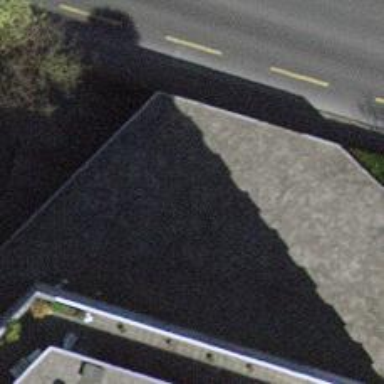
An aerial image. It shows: Driveway tunnel that serves as roadway.